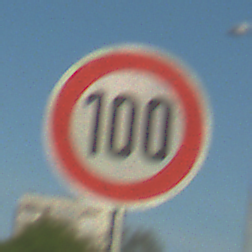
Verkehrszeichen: Geschwindigkeit100
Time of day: MorningAfternoon
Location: Outdoor (Suburban)
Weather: PartlyCloudy
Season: NotSpecified
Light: Natural